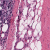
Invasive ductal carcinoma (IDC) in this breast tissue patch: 1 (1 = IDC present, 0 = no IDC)